Field crop: maize
Growth stage: 2
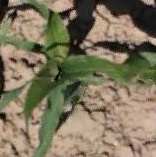
Species: maize